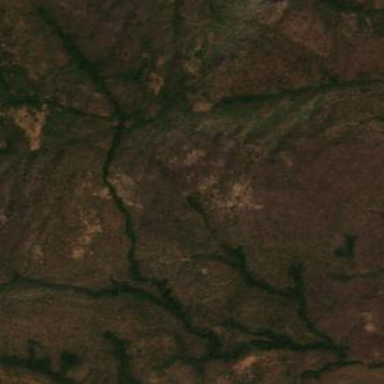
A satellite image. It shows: Forest area.